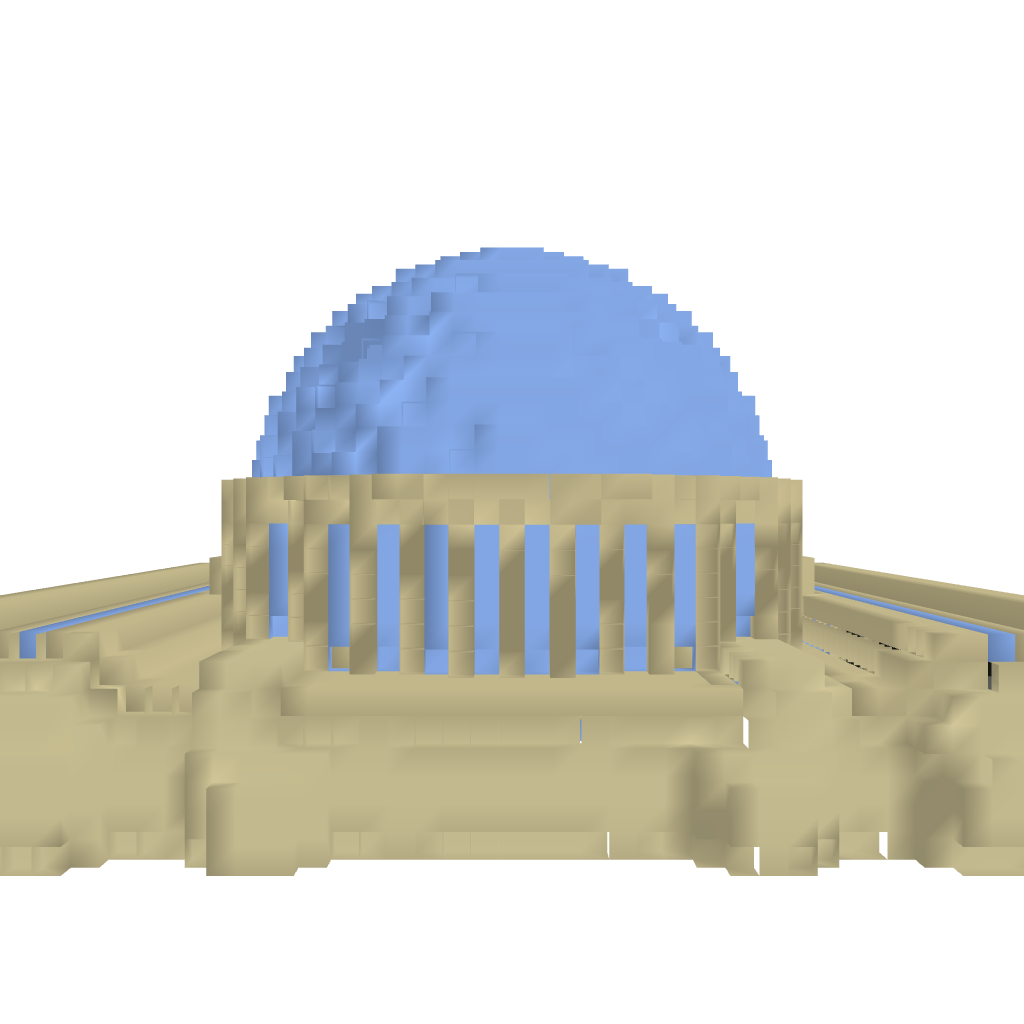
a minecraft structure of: Sand/Ice Palace